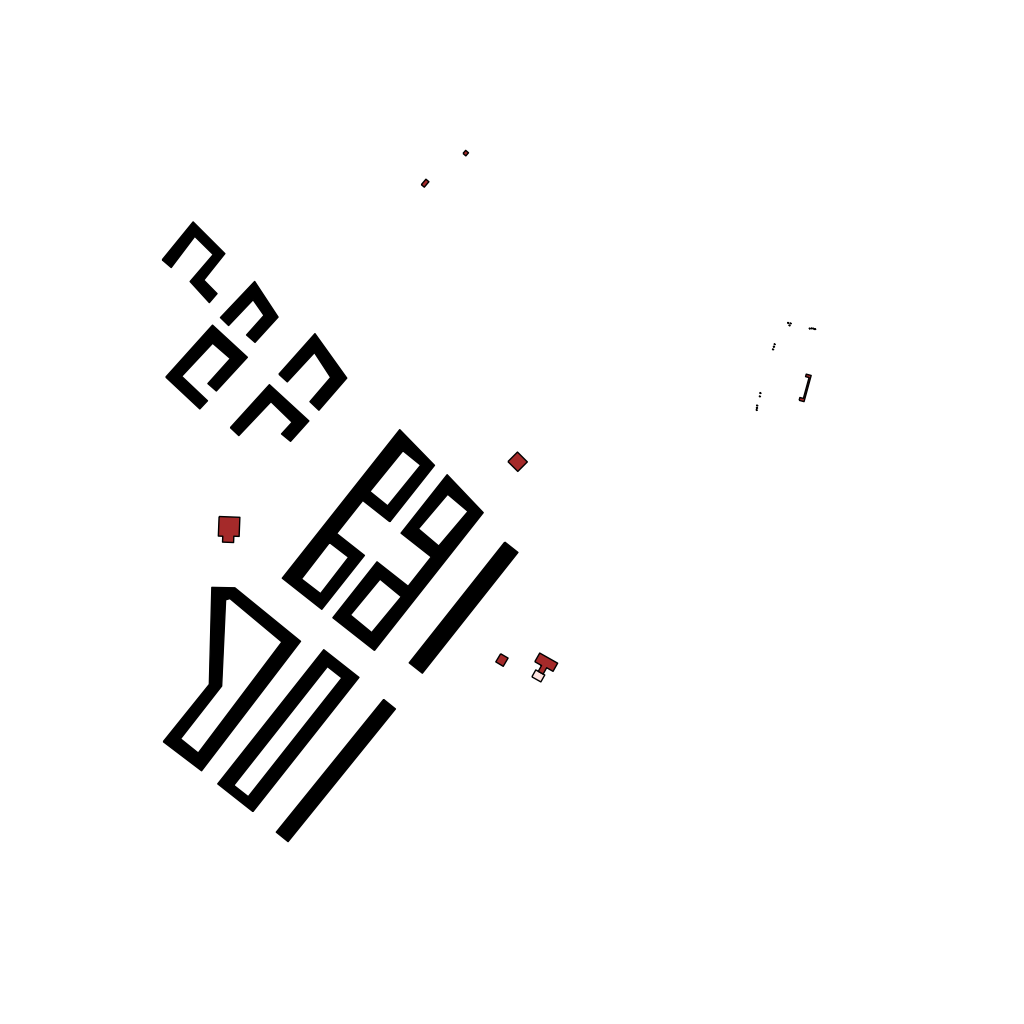
Tags: overhead vector_map, industrial, recreation, residential, special, modern, individual_rise, low_rise, density_2, Building, Facility, Gas, 1.0 km²